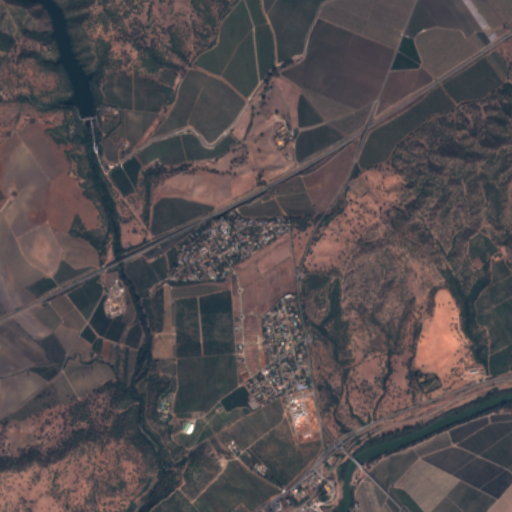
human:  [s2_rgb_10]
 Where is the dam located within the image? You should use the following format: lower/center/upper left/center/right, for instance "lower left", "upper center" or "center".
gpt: The dam is located in the upper left of the image.
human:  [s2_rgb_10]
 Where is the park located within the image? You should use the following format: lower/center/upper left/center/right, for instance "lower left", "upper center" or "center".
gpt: The park is located in the lower center of the image.
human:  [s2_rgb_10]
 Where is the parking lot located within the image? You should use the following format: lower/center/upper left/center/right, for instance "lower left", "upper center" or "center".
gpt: The parking lot is located in the lower center of the image.
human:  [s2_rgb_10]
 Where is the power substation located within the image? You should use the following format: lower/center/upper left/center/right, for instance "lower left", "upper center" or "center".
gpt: The power substation is located in the center right of the image.
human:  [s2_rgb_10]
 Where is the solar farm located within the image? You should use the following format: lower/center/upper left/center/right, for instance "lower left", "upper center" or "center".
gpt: The solar farm is located in the upper right of the image.
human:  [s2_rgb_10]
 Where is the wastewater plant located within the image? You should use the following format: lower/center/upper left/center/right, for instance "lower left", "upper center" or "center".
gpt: The wastewater plant is located in the upper left of the image.
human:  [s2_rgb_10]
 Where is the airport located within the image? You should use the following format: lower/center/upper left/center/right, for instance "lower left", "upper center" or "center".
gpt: There is no airport in the image.